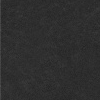
Atmospheric dust classification: dusty